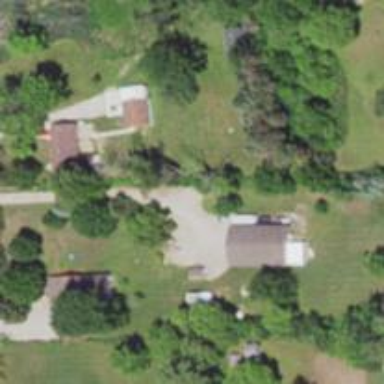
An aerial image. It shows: Driveway.